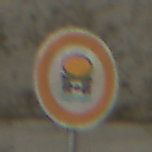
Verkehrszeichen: VerbotFahrzeugeWassergefaehrdenderLadung
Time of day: MorningAfternoon
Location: Outdoor (Beach)
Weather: PartlyCloudy
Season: NotSpecified
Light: Natural